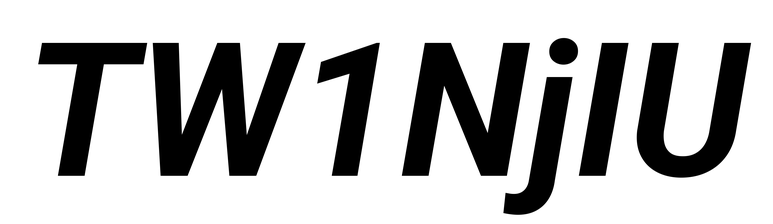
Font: Roboto-Italic_Bold_Italic